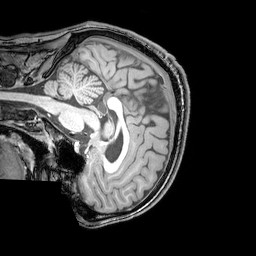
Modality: T1w
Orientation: sagittal
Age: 23
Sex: male
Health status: healthy
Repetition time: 0.081 s
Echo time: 0.037 s